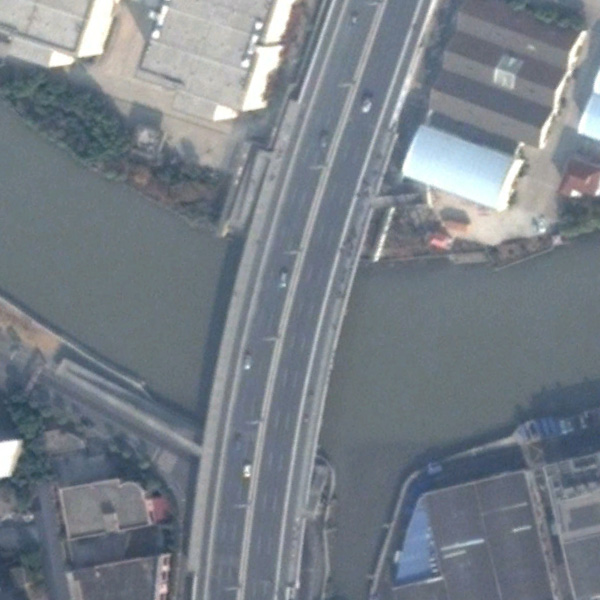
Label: Bridge